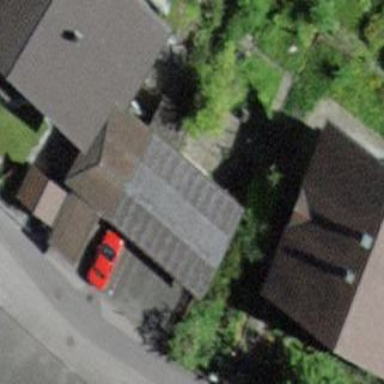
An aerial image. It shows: Garage building.